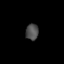
Tissue: lung
Cell type: Epithelial cells
Senescence score: 0.1996
Nuclear area (px): 207
Mean DAPI intensity: 76.324